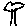
Label: tree